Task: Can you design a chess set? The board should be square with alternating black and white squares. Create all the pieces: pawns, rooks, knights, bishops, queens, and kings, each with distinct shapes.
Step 2494:
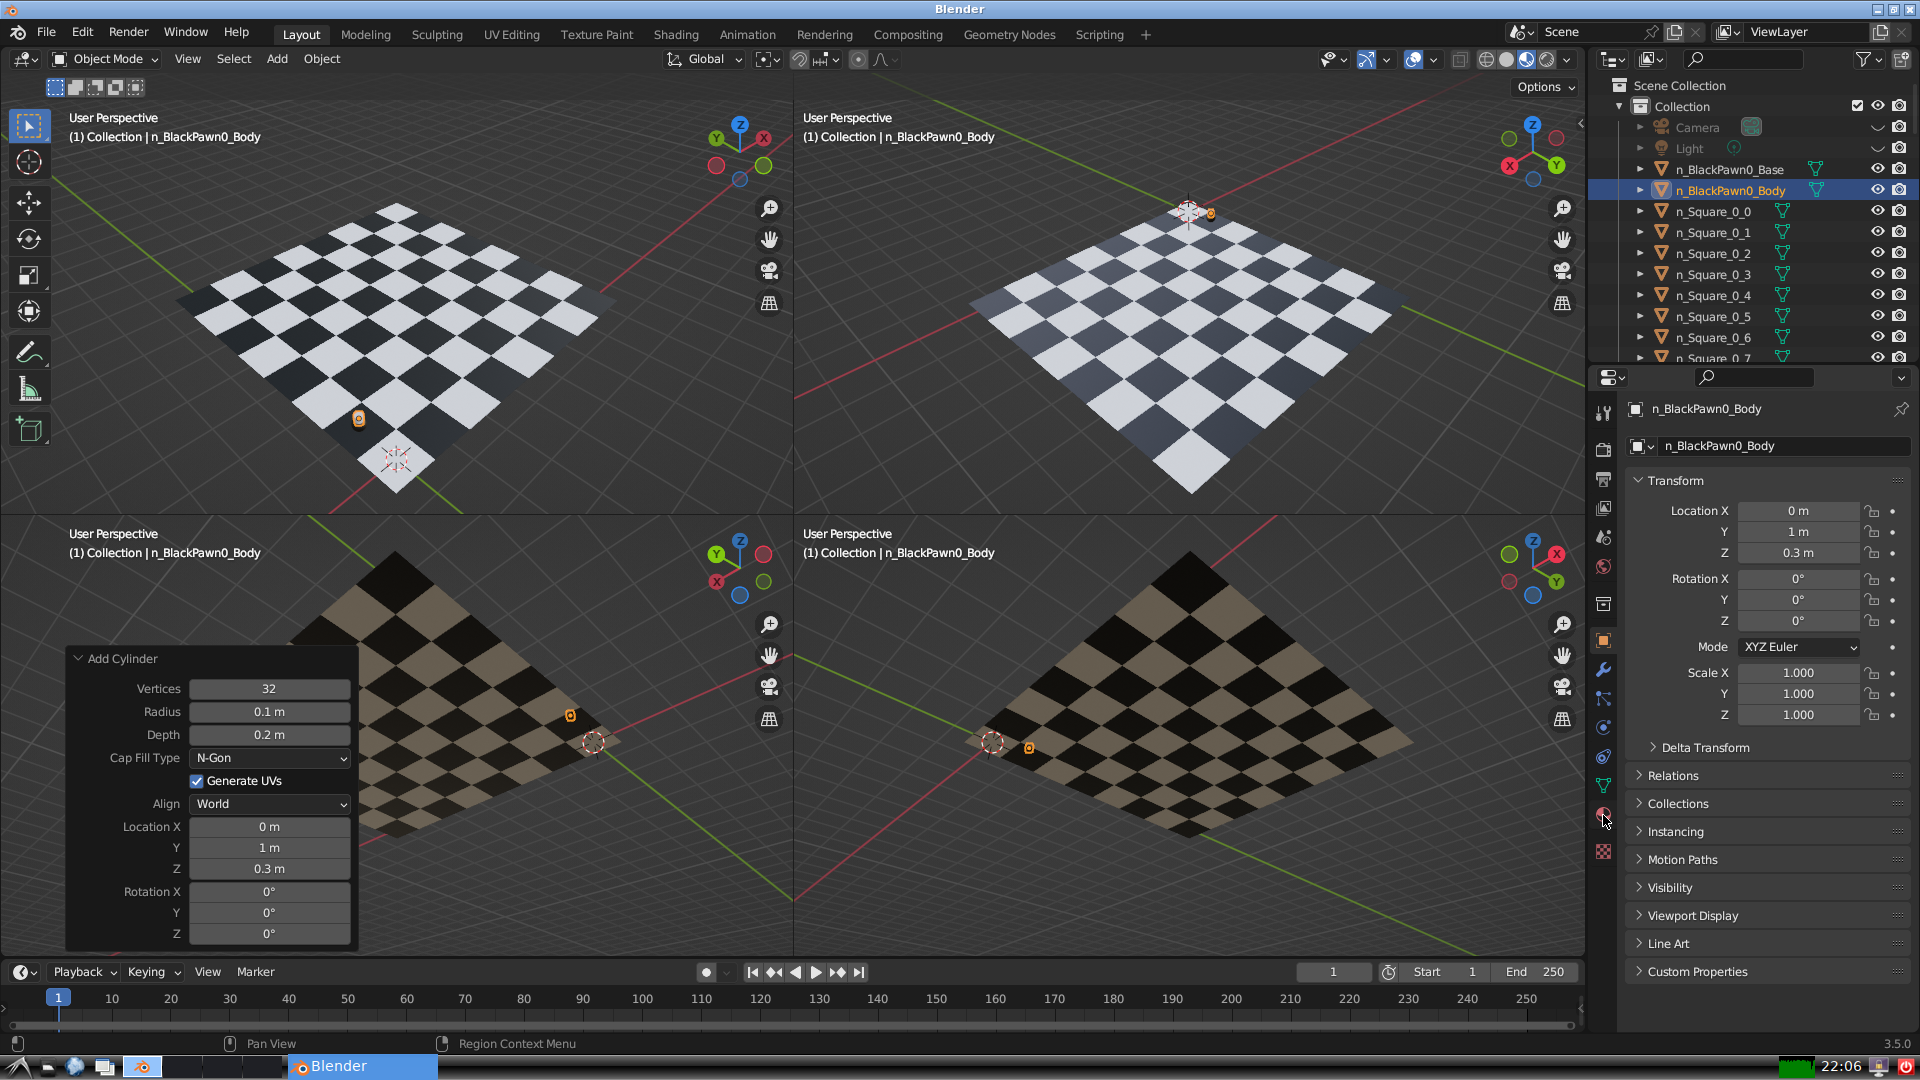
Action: click: no